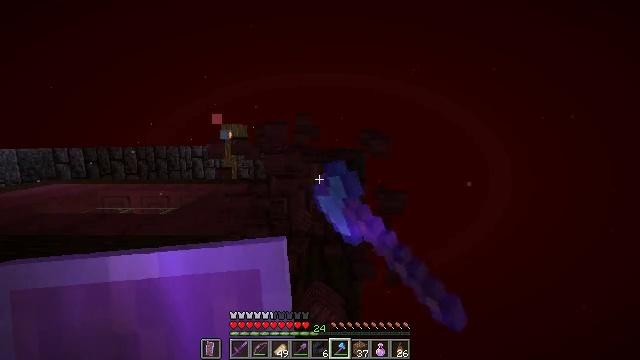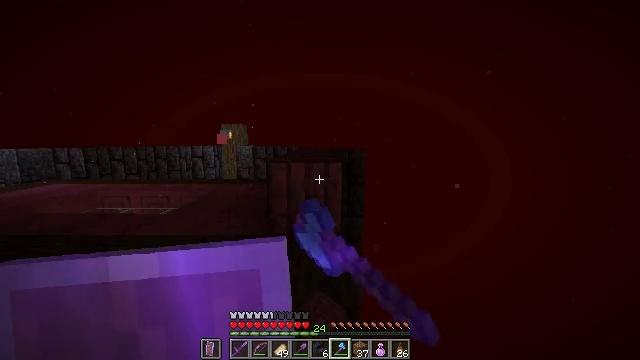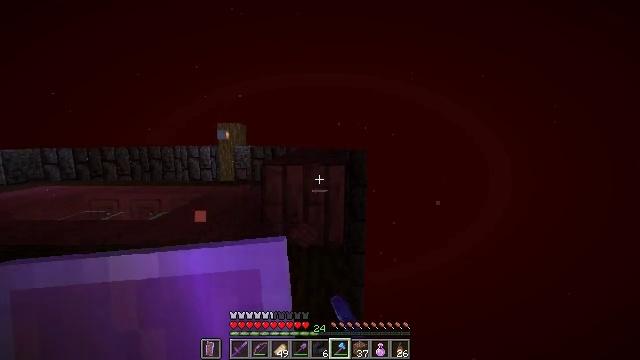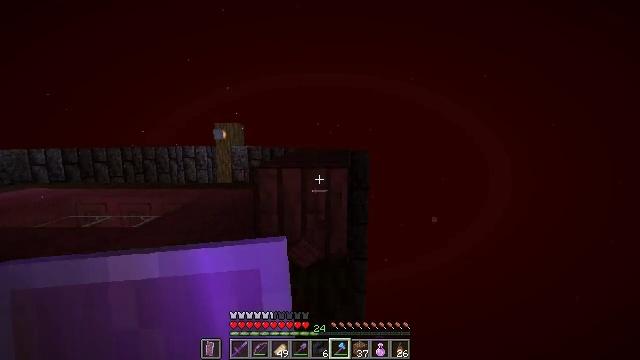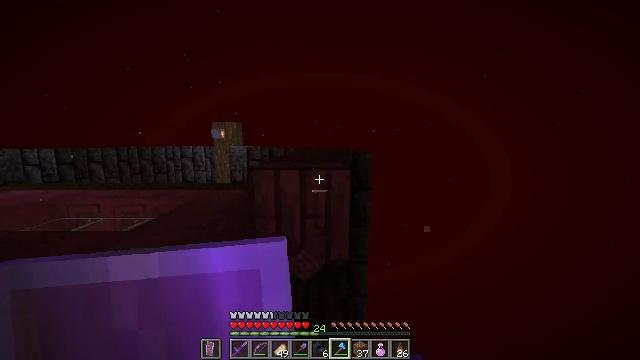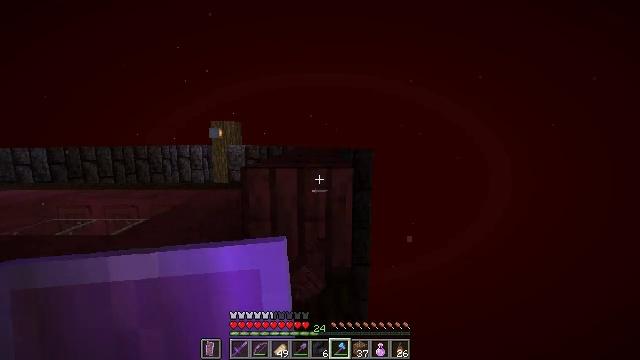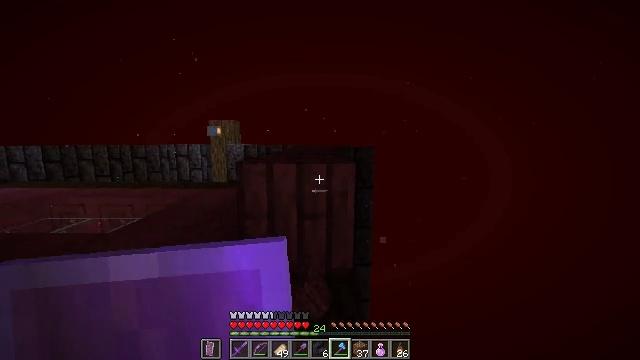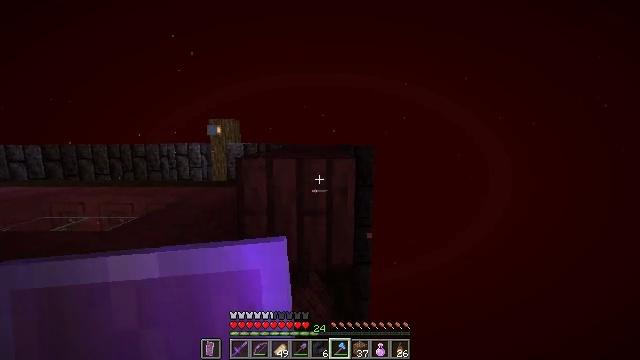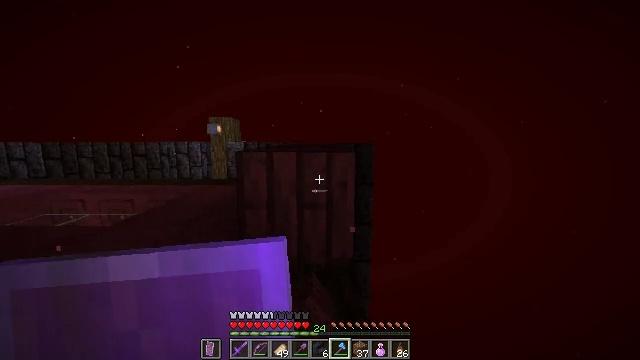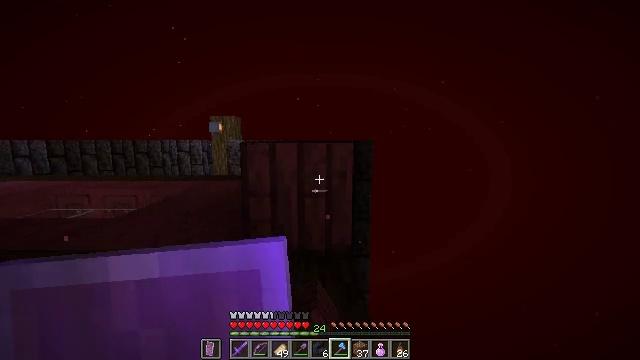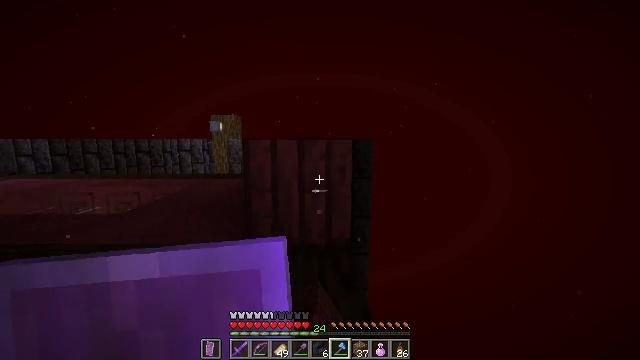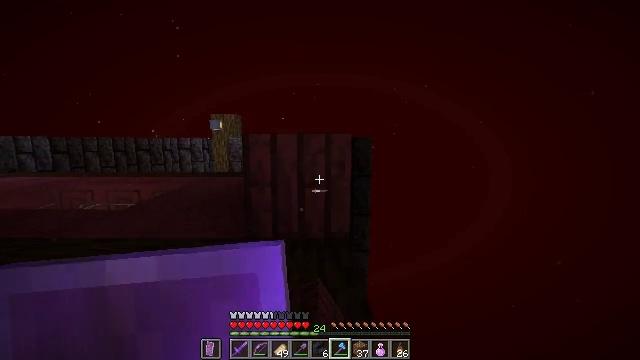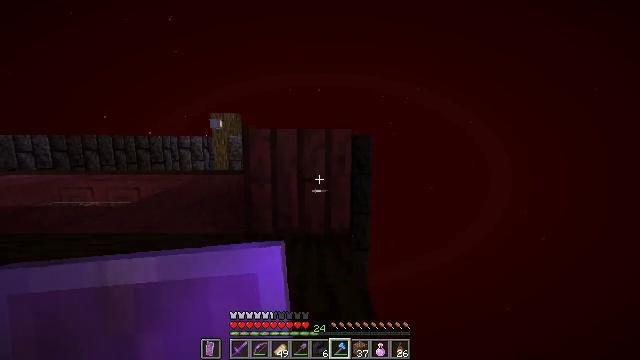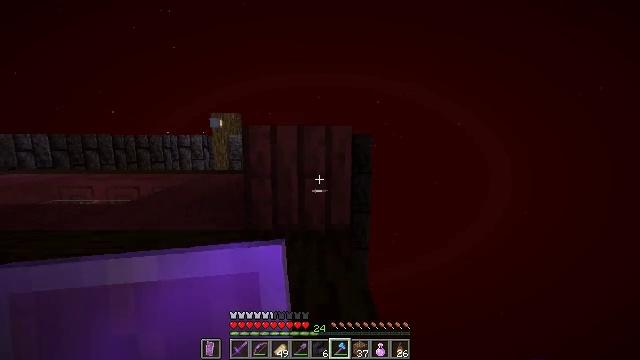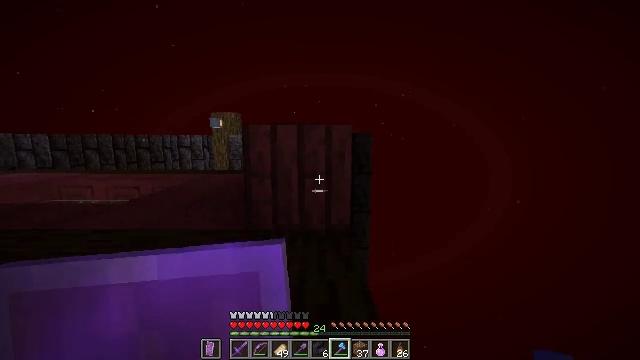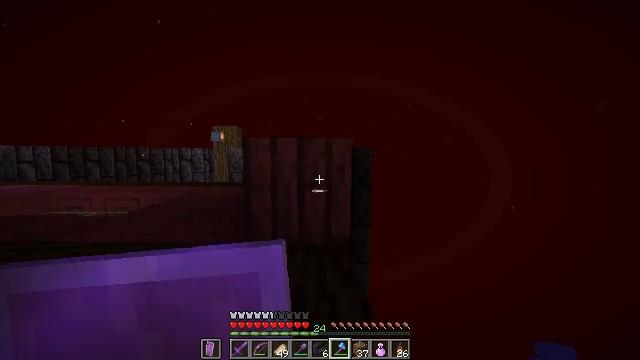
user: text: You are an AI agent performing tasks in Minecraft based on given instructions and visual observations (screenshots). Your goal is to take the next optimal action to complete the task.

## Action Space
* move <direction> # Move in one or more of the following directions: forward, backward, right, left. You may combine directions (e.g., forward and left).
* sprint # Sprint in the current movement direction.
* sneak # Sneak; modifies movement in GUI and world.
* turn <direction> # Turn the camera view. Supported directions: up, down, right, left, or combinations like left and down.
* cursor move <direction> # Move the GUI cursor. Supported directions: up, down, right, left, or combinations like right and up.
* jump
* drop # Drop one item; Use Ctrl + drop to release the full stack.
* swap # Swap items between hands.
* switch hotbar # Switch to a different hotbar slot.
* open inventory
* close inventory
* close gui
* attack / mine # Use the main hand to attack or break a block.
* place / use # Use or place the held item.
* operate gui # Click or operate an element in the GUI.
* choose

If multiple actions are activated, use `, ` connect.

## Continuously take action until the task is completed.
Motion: motion action
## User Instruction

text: Mine the crimson planks.
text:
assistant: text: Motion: attack / mine
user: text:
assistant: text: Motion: move forward, jump
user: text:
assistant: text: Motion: move forward, jump
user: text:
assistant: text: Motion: move forward, jump
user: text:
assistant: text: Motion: move forward, jump
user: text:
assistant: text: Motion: move forward
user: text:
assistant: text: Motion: move forward
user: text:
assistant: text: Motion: no_op
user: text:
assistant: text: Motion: no_op
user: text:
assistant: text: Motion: no_op
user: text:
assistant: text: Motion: no_op
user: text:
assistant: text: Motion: no_op
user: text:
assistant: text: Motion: no_op
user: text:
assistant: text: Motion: no_op
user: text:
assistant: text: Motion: turn up
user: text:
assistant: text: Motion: turn up
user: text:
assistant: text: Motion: no_op
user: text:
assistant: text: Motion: no_op
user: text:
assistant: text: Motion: attack / mine
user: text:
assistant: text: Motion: attack / mine
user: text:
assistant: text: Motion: attack / mine
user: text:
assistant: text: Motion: attack / mine
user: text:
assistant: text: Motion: attack / mine
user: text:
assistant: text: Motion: attack / mine
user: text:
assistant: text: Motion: attack / mine
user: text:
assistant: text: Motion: attack / mine
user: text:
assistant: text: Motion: attack / mine
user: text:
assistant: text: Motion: attack / mine
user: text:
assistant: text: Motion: attack / mine
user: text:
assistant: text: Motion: attack / mine